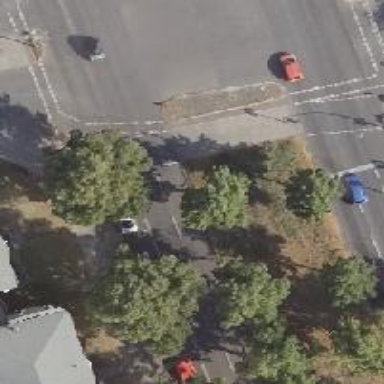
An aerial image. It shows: Crossing with traffic signals.